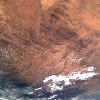
Label: land